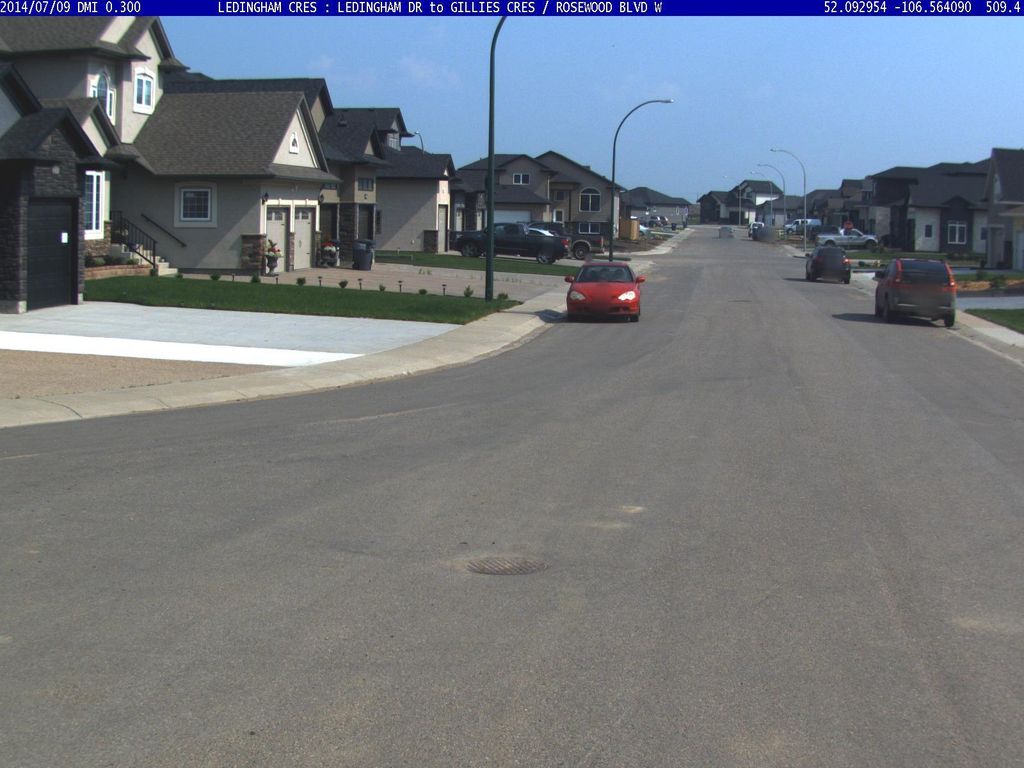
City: saskatoon